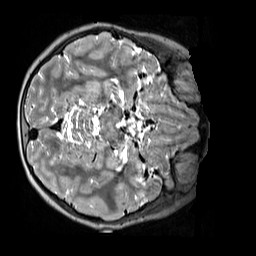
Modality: T2w
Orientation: axial
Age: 10
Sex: female
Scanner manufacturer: siemens
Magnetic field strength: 3 T
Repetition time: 3.2 s
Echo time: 0.408 s